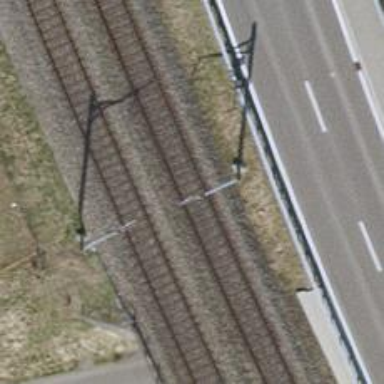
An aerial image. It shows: Single railway track with electrified contact line.